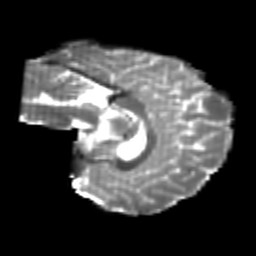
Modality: T2w
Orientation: sagittal
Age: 23
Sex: female
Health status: healthy
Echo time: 0.074 s